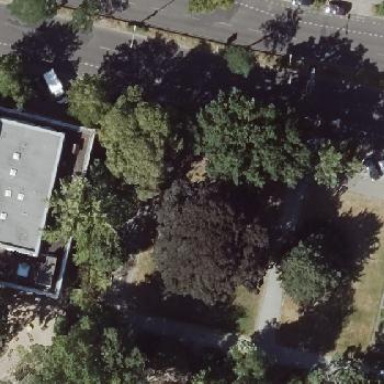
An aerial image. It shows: Street side parking area.